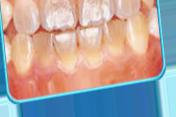
Condition: Tooth Discoloration